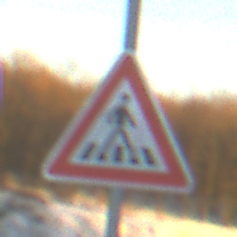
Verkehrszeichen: FussgaengerueberwegLinks
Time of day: SunriseSunset
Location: Outdoor (Nature)
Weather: Clear
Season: Winter
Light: Natural